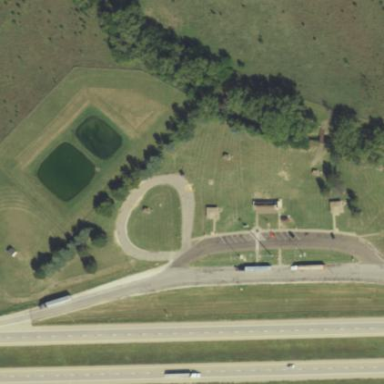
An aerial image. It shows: Rest area on the road.